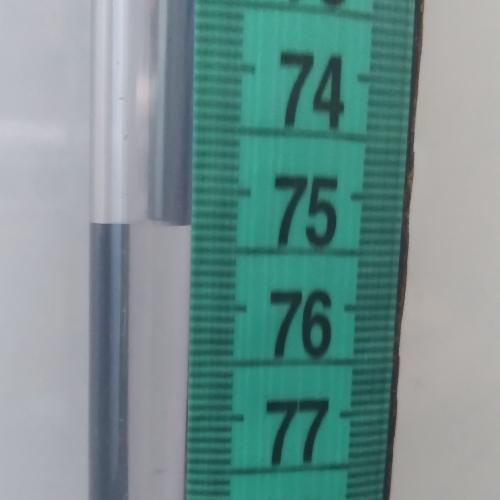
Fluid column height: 75.3 cm